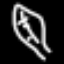
Label: leaf